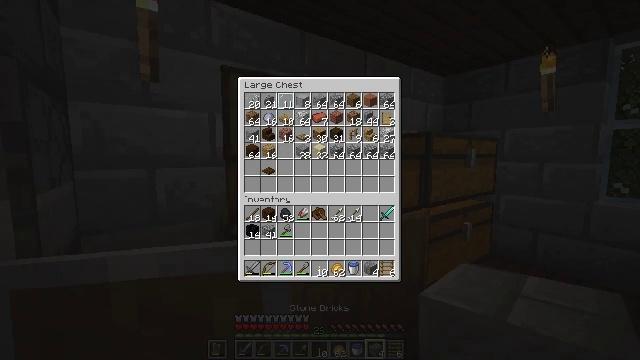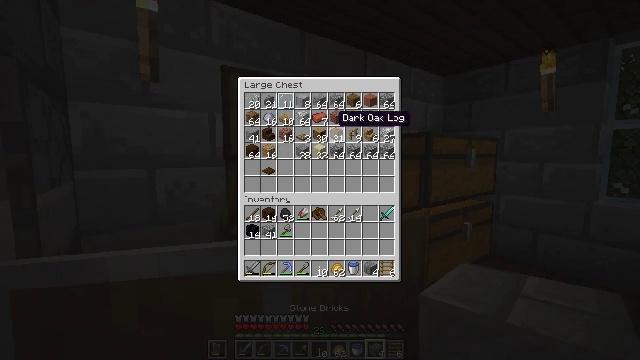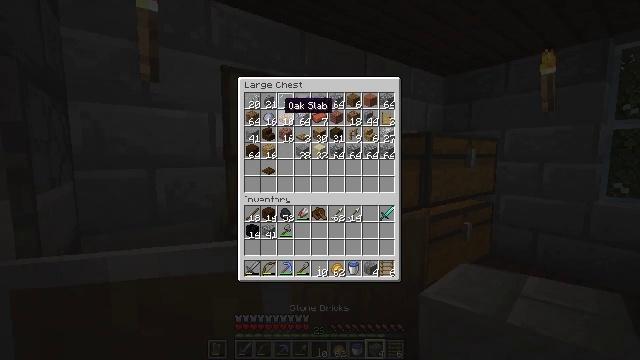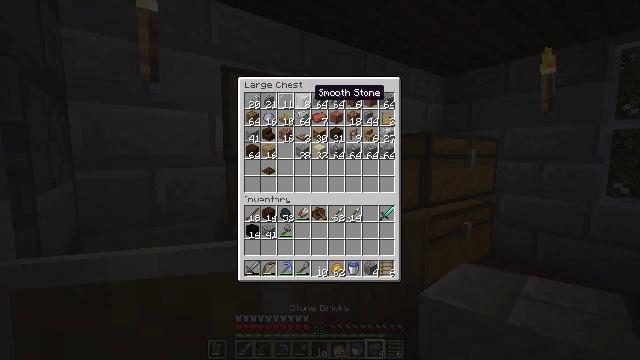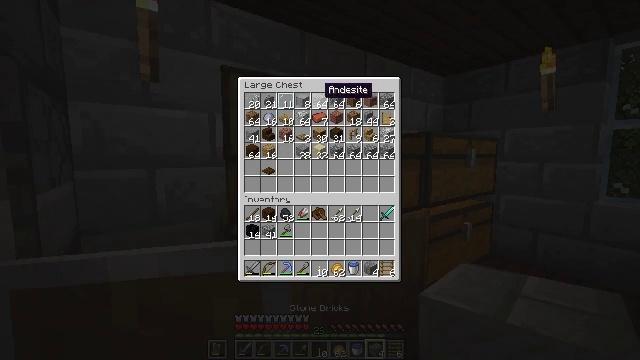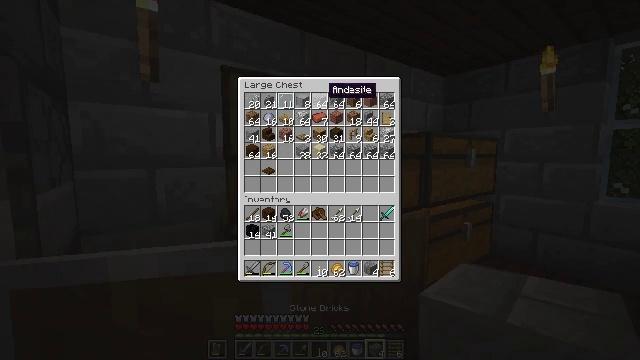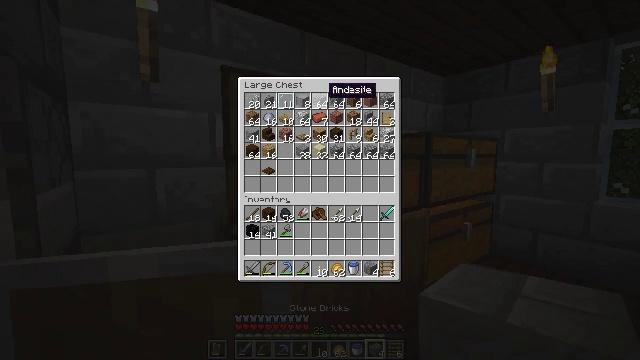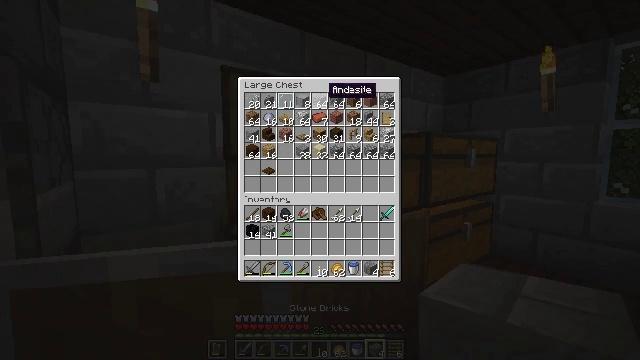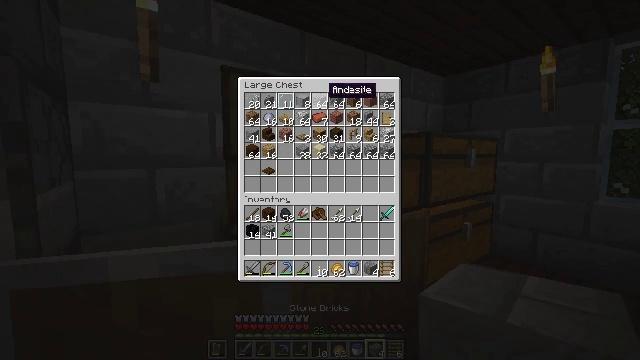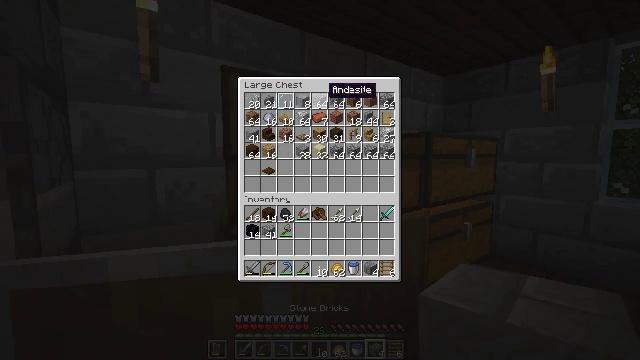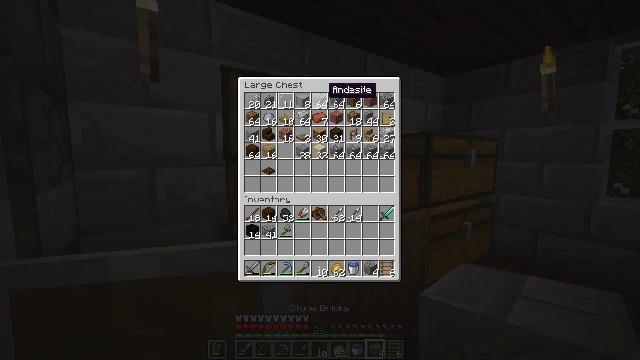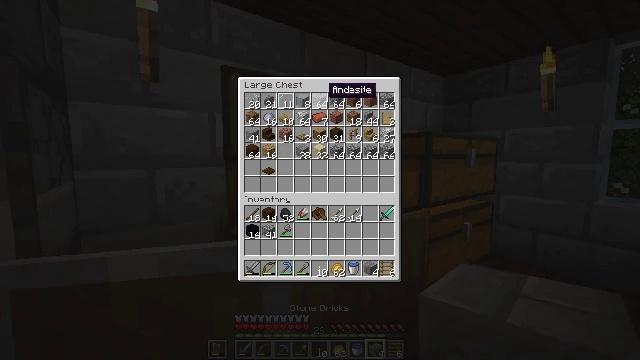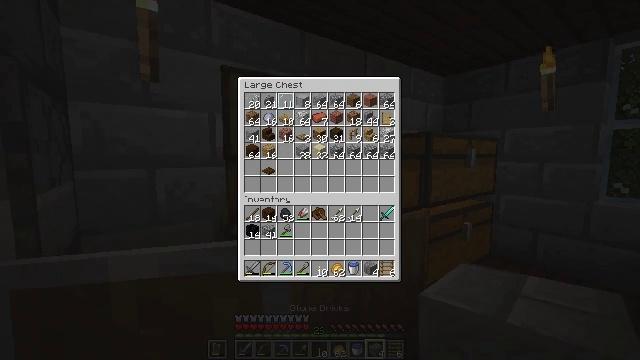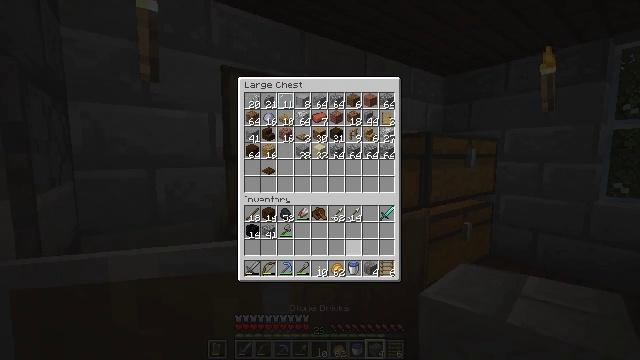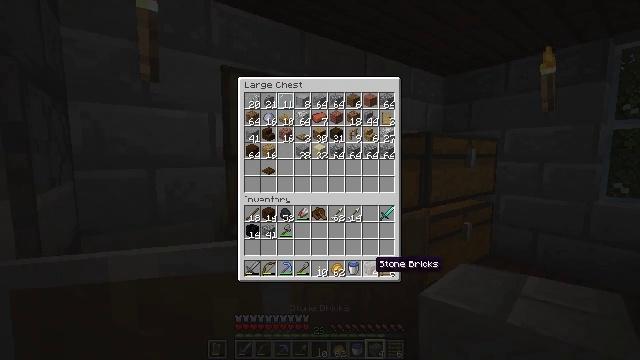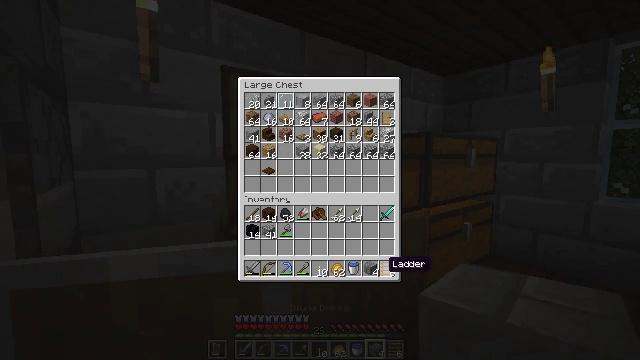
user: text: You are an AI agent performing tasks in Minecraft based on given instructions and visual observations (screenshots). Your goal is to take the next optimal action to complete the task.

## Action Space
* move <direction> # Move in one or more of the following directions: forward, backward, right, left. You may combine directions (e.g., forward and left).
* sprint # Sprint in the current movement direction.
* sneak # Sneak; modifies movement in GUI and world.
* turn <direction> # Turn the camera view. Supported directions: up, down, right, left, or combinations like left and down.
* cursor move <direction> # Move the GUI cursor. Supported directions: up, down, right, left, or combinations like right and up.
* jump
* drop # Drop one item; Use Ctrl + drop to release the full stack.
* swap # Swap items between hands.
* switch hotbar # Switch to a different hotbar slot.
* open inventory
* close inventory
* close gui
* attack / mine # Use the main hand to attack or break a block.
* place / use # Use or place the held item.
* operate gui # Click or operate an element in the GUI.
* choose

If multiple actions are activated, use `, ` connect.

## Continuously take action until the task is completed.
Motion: motion action
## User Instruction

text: Open the crafting table and craft polished andesite.
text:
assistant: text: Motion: turn left and up
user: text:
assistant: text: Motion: turn left and up
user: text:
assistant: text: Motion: turn right and up
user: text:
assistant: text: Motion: turn right
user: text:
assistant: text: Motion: no_op
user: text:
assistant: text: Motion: no_op
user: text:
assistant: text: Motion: no_op
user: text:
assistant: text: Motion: no_op
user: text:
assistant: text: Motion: no_op
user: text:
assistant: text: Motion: no_op
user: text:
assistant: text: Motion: no_op
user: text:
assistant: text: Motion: turn right and down
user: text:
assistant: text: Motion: turn right and down
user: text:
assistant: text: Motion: turn right and down
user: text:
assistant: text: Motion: turn right
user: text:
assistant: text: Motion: no_op
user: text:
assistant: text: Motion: turn left and up
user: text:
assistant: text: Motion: turn left
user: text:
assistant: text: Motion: turn left and up
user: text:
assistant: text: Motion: no_op
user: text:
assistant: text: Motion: turn right and down
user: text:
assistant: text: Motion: turn right and down
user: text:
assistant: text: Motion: no_op
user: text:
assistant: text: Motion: no_op
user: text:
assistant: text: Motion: turn left and down
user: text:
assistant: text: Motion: no_op
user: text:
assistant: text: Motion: no_op
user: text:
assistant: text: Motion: no_op
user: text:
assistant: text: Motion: no_op
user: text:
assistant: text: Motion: no_op